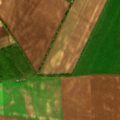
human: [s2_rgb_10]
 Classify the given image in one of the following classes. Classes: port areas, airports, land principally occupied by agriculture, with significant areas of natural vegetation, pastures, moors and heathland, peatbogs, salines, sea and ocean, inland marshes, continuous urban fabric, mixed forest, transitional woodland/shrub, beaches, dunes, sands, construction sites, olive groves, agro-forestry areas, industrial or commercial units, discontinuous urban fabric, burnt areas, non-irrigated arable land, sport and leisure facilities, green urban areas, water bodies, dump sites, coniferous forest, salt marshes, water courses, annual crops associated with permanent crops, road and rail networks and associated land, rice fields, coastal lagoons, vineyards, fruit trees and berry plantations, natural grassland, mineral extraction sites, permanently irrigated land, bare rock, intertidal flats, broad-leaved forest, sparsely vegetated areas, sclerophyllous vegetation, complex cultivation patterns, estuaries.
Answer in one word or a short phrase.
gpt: non-irrigated arable land